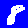
Digit: 8